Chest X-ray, PA view. Patient: 22 years old, sex M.
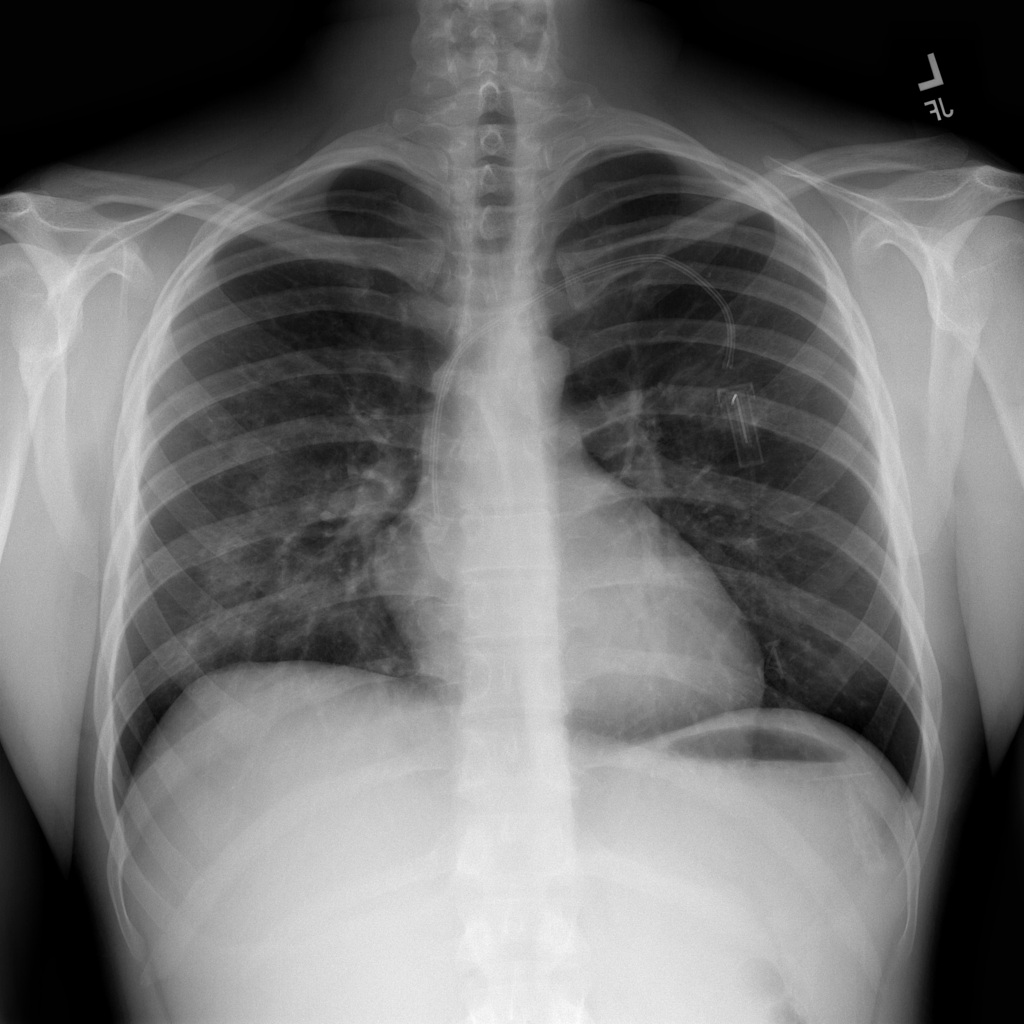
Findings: No Finding